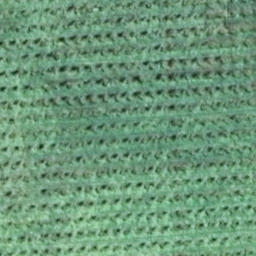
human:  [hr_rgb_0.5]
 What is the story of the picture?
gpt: farmland